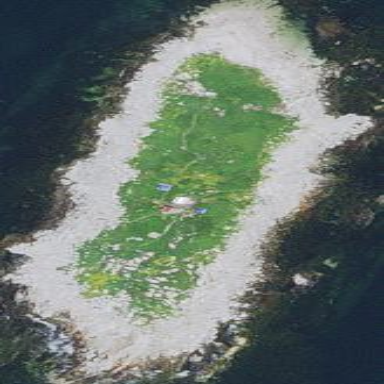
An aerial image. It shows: Islet along the coastline.